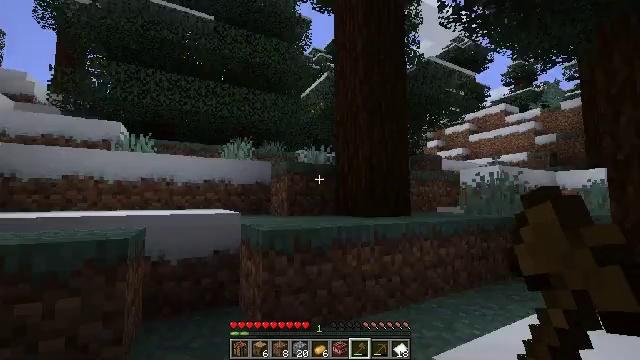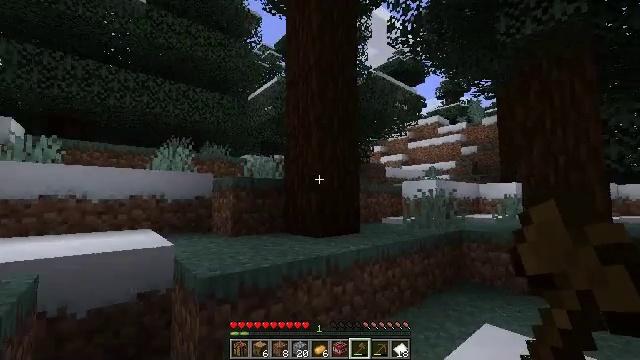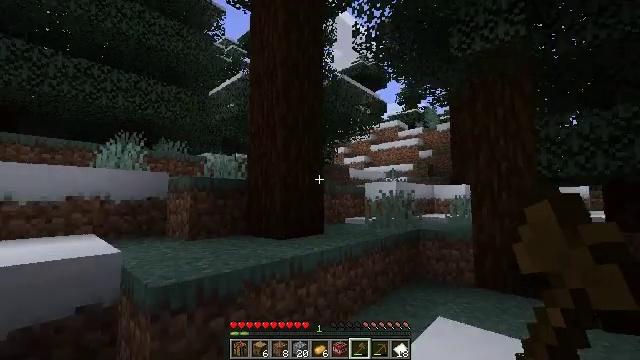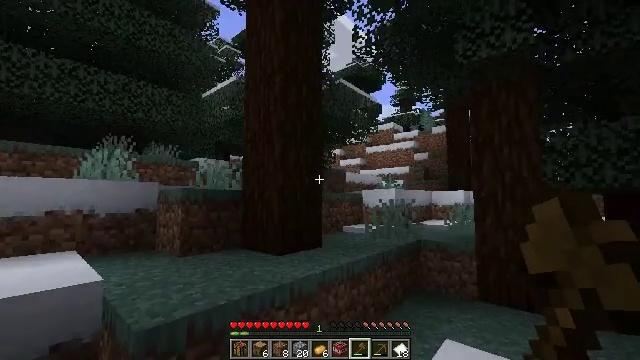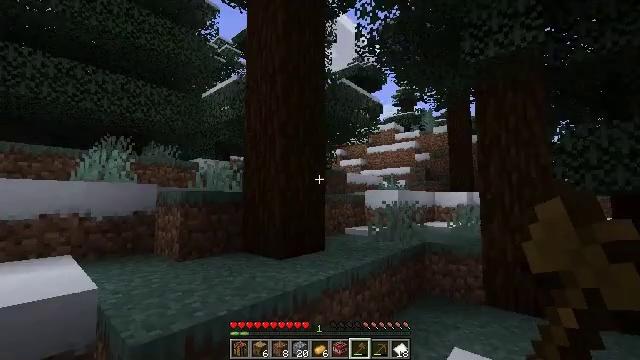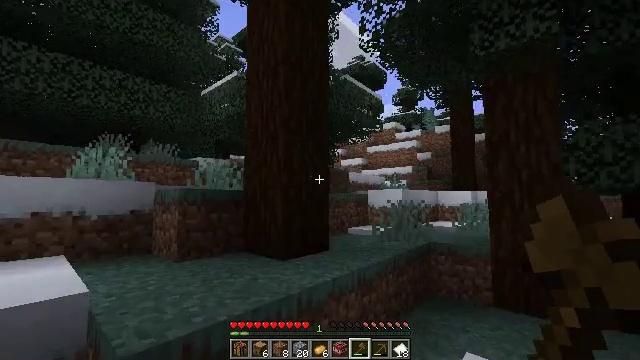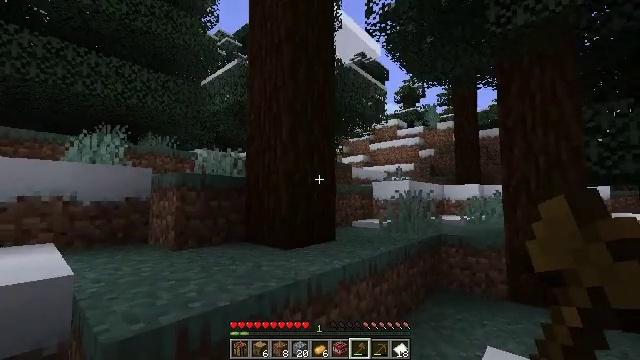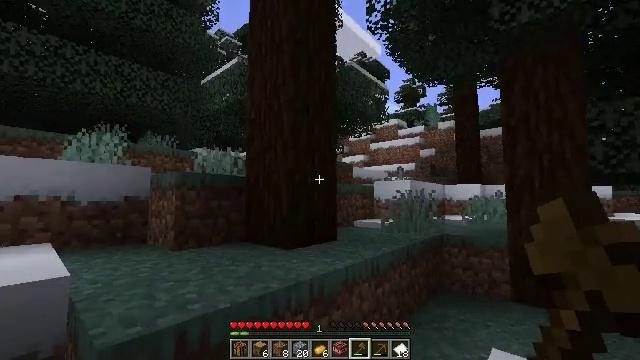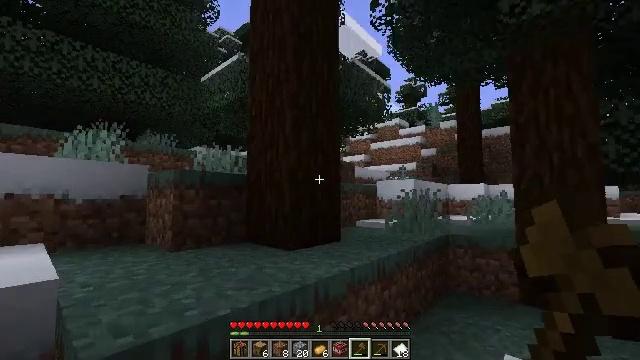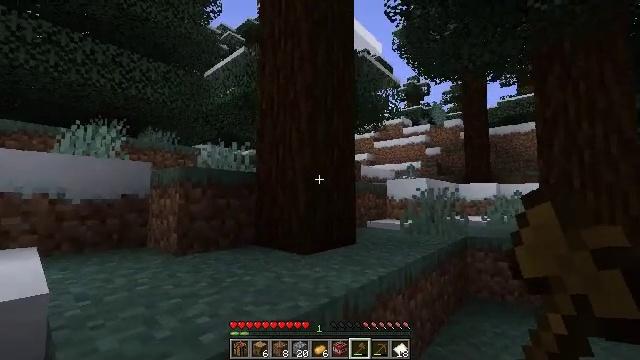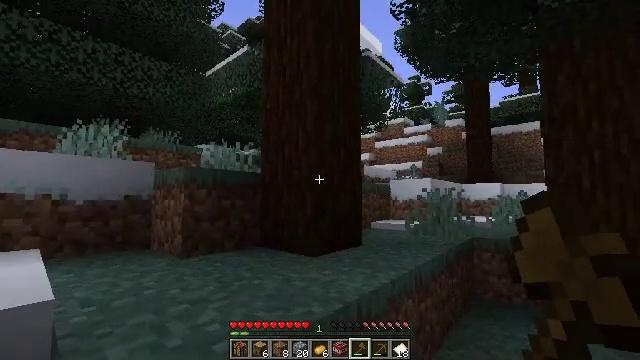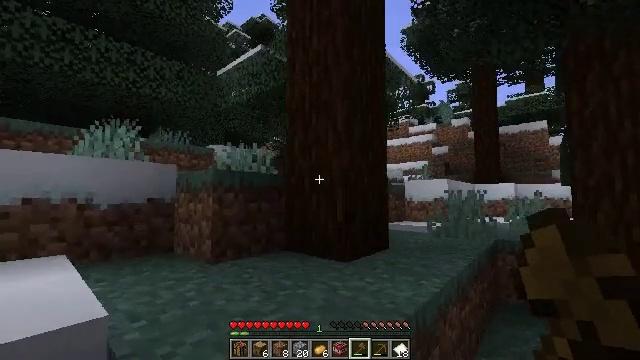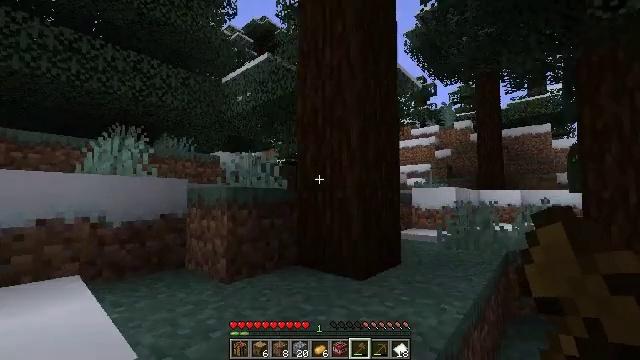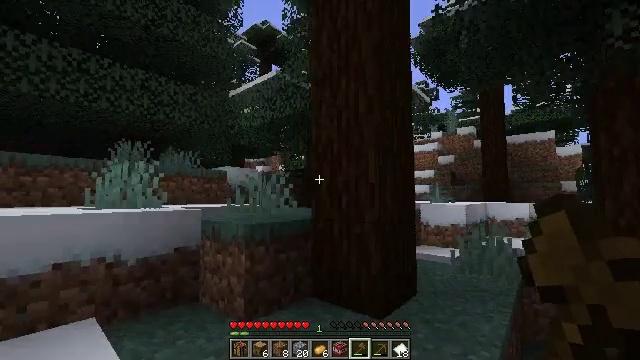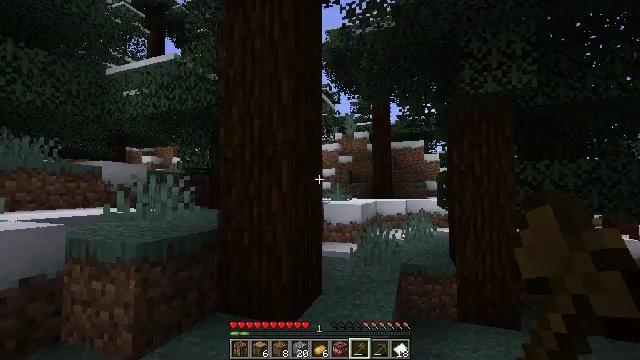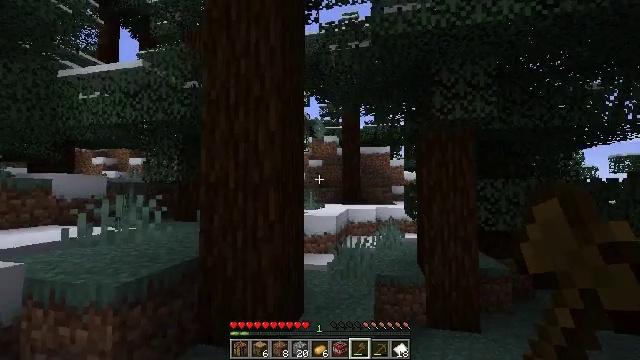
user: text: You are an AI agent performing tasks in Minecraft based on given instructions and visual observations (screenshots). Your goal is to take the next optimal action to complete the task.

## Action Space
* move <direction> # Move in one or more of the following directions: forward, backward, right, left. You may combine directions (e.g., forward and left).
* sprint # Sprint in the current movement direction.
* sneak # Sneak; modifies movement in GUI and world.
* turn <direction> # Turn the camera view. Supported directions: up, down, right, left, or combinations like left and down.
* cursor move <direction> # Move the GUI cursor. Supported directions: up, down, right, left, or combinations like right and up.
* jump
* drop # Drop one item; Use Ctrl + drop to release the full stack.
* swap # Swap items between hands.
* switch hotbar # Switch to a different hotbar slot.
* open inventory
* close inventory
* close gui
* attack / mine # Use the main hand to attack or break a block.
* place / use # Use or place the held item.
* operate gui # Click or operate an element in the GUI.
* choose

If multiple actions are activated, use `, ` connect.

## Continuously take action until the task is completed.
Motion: motion action
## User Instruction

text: Mine the large fern from the ground.
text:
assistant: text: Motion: move forward, turn right, jump
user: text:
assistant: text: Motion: move forward, turn right, jump
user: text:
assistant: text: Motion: move forward, turn right, jump
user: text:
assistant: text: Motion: move forward
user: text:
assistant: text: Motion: move forward
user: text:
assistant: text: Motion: move forward and move left
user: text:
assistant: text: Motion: move forward and move left
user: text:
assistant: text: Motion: move forward and move left
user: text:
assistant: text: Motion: move left
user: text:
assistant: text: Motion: move left
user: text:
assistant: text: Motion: move left
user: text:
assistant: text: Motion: move left, jump
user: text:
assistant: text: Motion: move left, jump
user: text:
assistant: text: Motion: move left, turn right and down, jump
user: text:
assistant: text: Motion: move left, turn right, jump
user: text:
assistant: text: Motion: move forward and move left, jump
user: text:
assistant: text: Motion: move forward and move left
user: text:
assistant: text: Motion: move forward and move left, turn right
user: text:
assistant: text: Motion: move forward and move left, turn right
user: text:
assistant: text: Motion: move forward and move left
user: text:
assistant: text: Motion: move left
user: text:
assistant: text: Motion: move left
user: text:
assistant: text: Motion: move left
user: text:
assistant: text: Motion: move left
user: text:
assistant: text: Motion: move left, turn left
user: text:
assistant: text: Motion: move left, turn left and up, jump
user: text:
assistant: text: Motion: move left, turn left, jump
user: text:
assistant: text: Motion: move forward and move left, turn left, jump
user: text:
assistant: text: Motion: move forward and move left, turn left, jump
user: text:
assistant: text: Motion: move forward, turn left